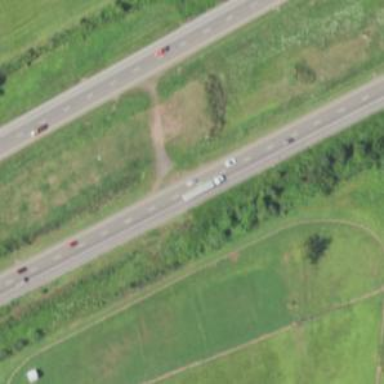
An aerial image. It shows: Motorway.